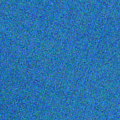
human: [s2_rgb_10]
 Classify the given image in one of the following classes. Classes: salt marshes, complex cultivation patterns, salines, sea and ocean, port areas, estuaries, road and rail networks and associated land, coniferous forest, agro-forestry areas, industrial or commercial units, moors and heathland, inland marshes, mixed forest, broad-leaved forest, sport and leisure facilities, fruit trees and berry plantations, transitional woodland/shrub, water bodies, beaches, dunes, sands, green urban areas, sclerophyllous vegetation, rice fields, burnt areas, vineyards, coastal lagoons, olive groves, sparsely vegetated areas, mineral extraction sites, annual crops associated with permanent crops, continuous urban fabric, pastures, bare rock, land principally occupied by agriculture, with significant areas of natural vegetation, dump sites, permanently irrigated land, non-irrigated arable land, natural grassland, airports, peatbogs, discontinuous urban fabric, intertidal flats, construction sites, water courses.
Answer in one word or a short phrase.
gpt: sea and ocean